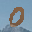
Label: 0